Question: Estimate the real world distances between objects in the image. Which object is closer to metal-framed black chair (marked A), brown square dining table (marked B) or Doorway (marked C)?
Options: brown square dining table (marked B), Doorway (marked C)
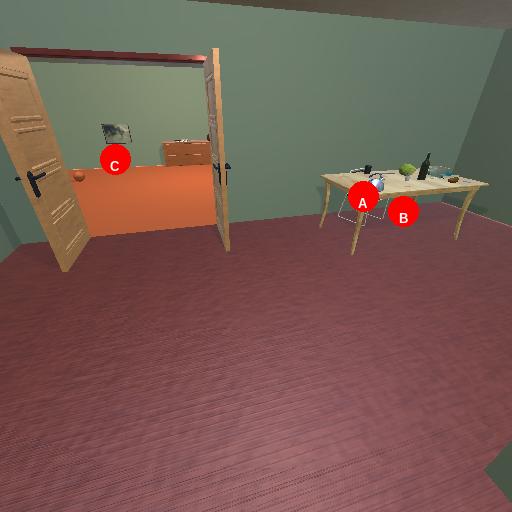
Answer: brown square dining table (marked B)